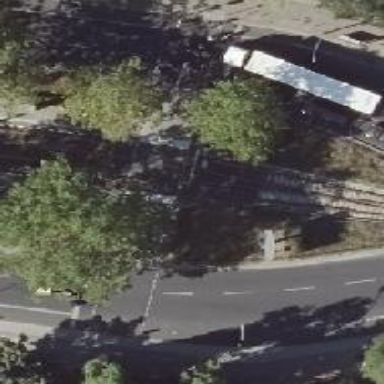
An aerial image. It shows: Tram crossing with traffic signals.